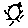
Label: sun